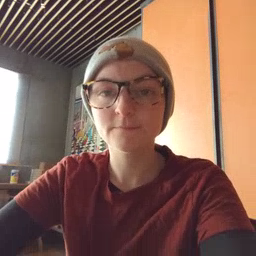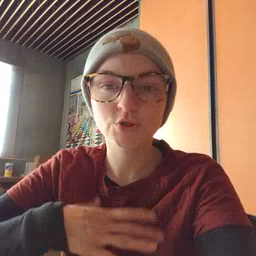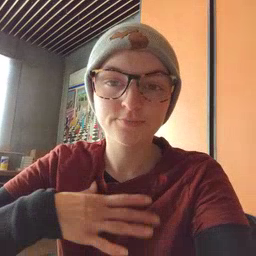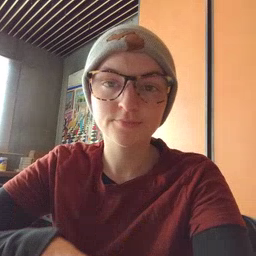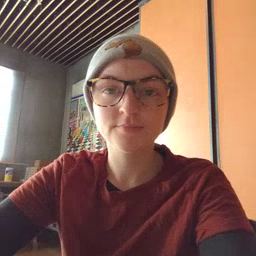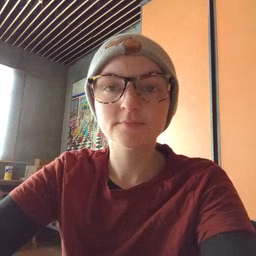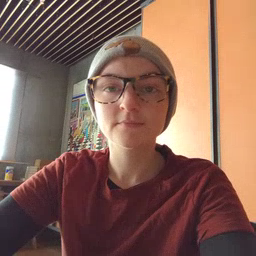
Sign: shirt